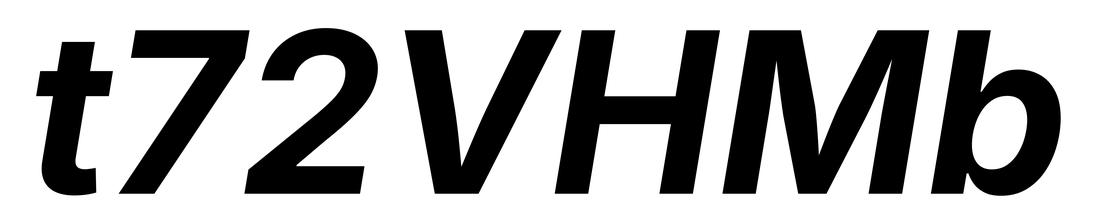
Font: Inter-Italic_Bold_Italic